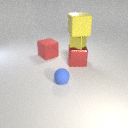
large red metal cube below large yellow rubber cube